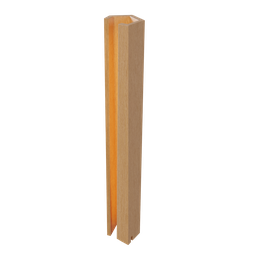
Label: lighting